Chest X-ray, AP view. Patient: 47 years old, sex F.
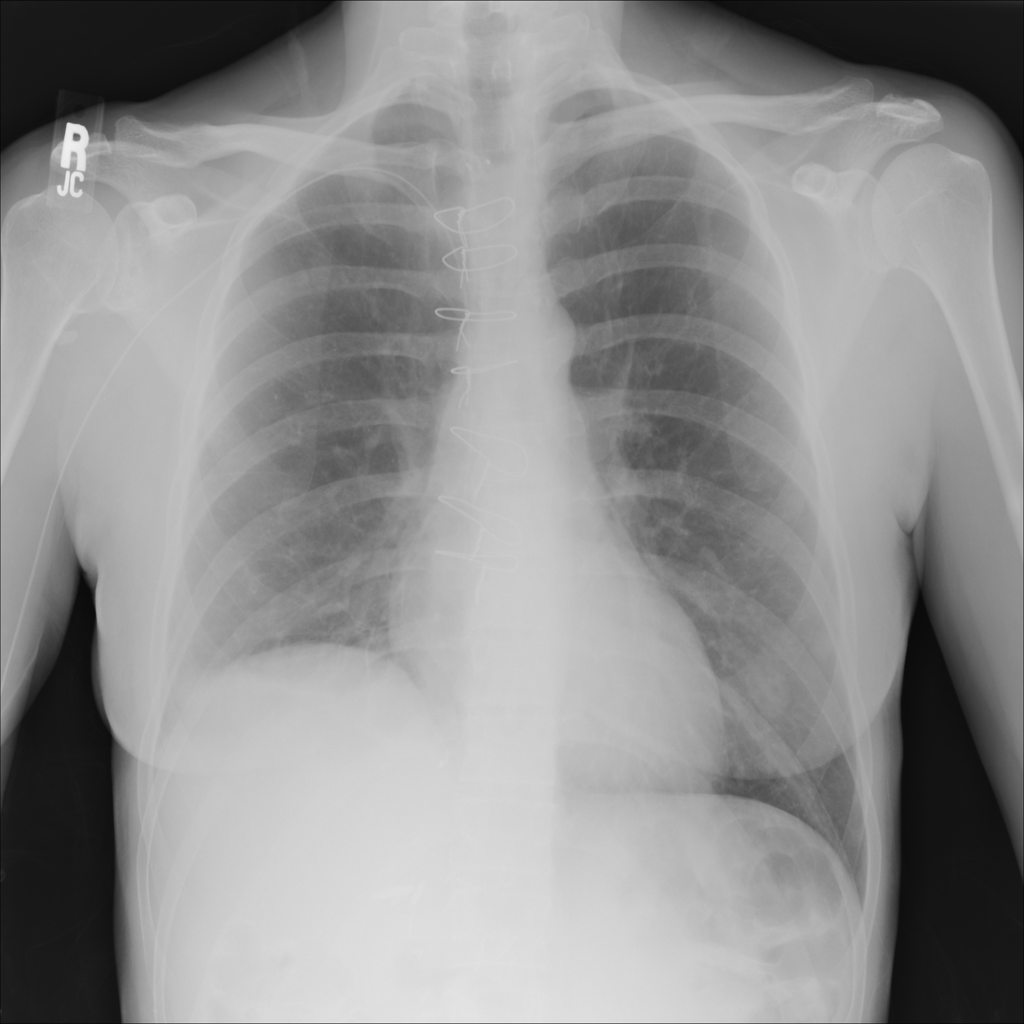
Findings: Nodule